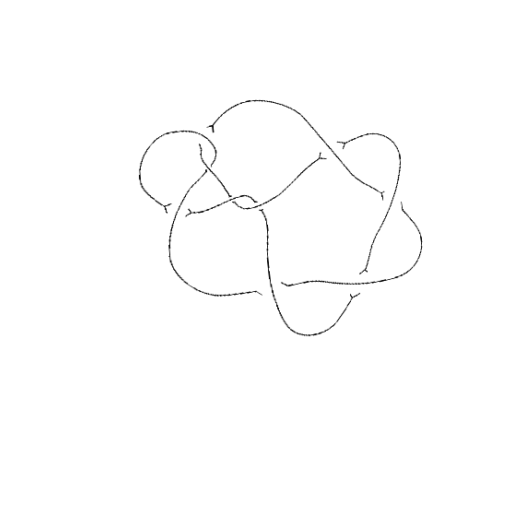
Crossing number: 9